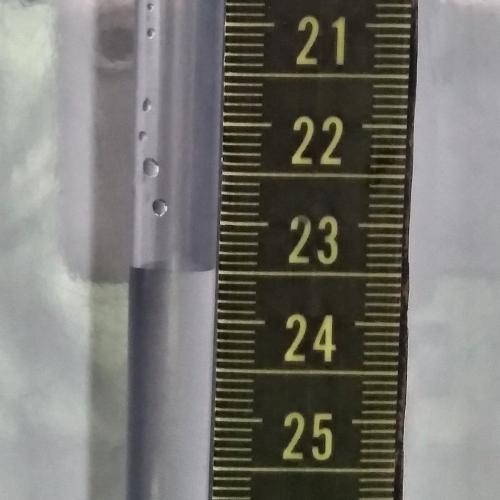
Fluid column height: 23.5 cm